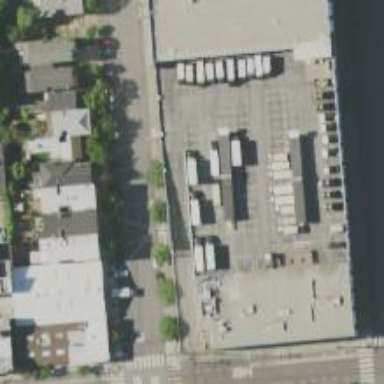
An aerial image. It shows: Rooftop parking lot with paved surface.